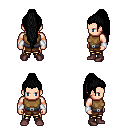
a pixel art fantasy rpg character, male body template, human, light skin, leather chest armor, gold greaves, black extra-long topknot hairstyle, white cloth bracers, maroon shoes, four views (front, back, left, right), 2x2 character sprite sheet, small pixel art, hard edges, no anti-aliasing